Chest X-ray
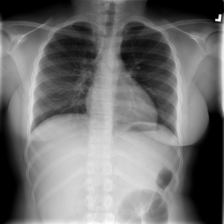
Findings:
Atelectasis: negative
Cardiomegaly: negative
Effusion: negative
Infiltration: negative
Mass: negative
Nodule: negative
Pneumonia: negative
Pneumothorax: negative
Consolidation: negative
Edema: negative
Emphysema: negative
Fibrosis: negative
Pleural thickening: negative
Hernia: negative